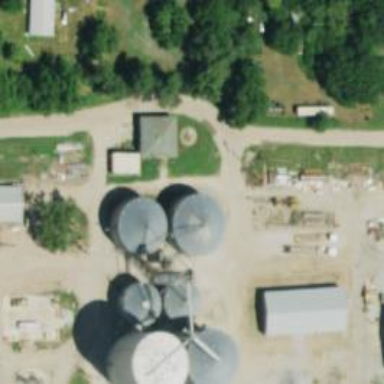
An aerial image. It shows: Silo.